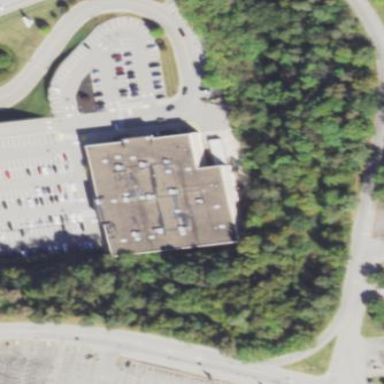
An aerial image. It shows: Retail building that houses department store.